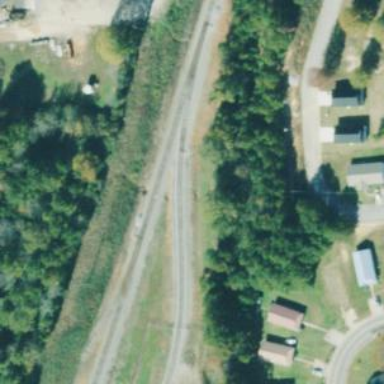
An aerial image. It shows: Rail spur service.